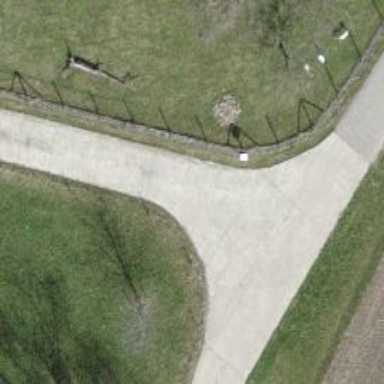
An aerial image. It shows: Concrete driveway serving as service road.